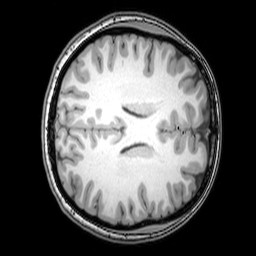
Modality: T1w
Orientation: axial
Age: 20
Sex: female
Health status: healthy
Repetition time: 0.081 s
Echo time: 0.037 s